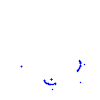
Particle: proton